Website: ulta-beauty
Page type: customer-info-address
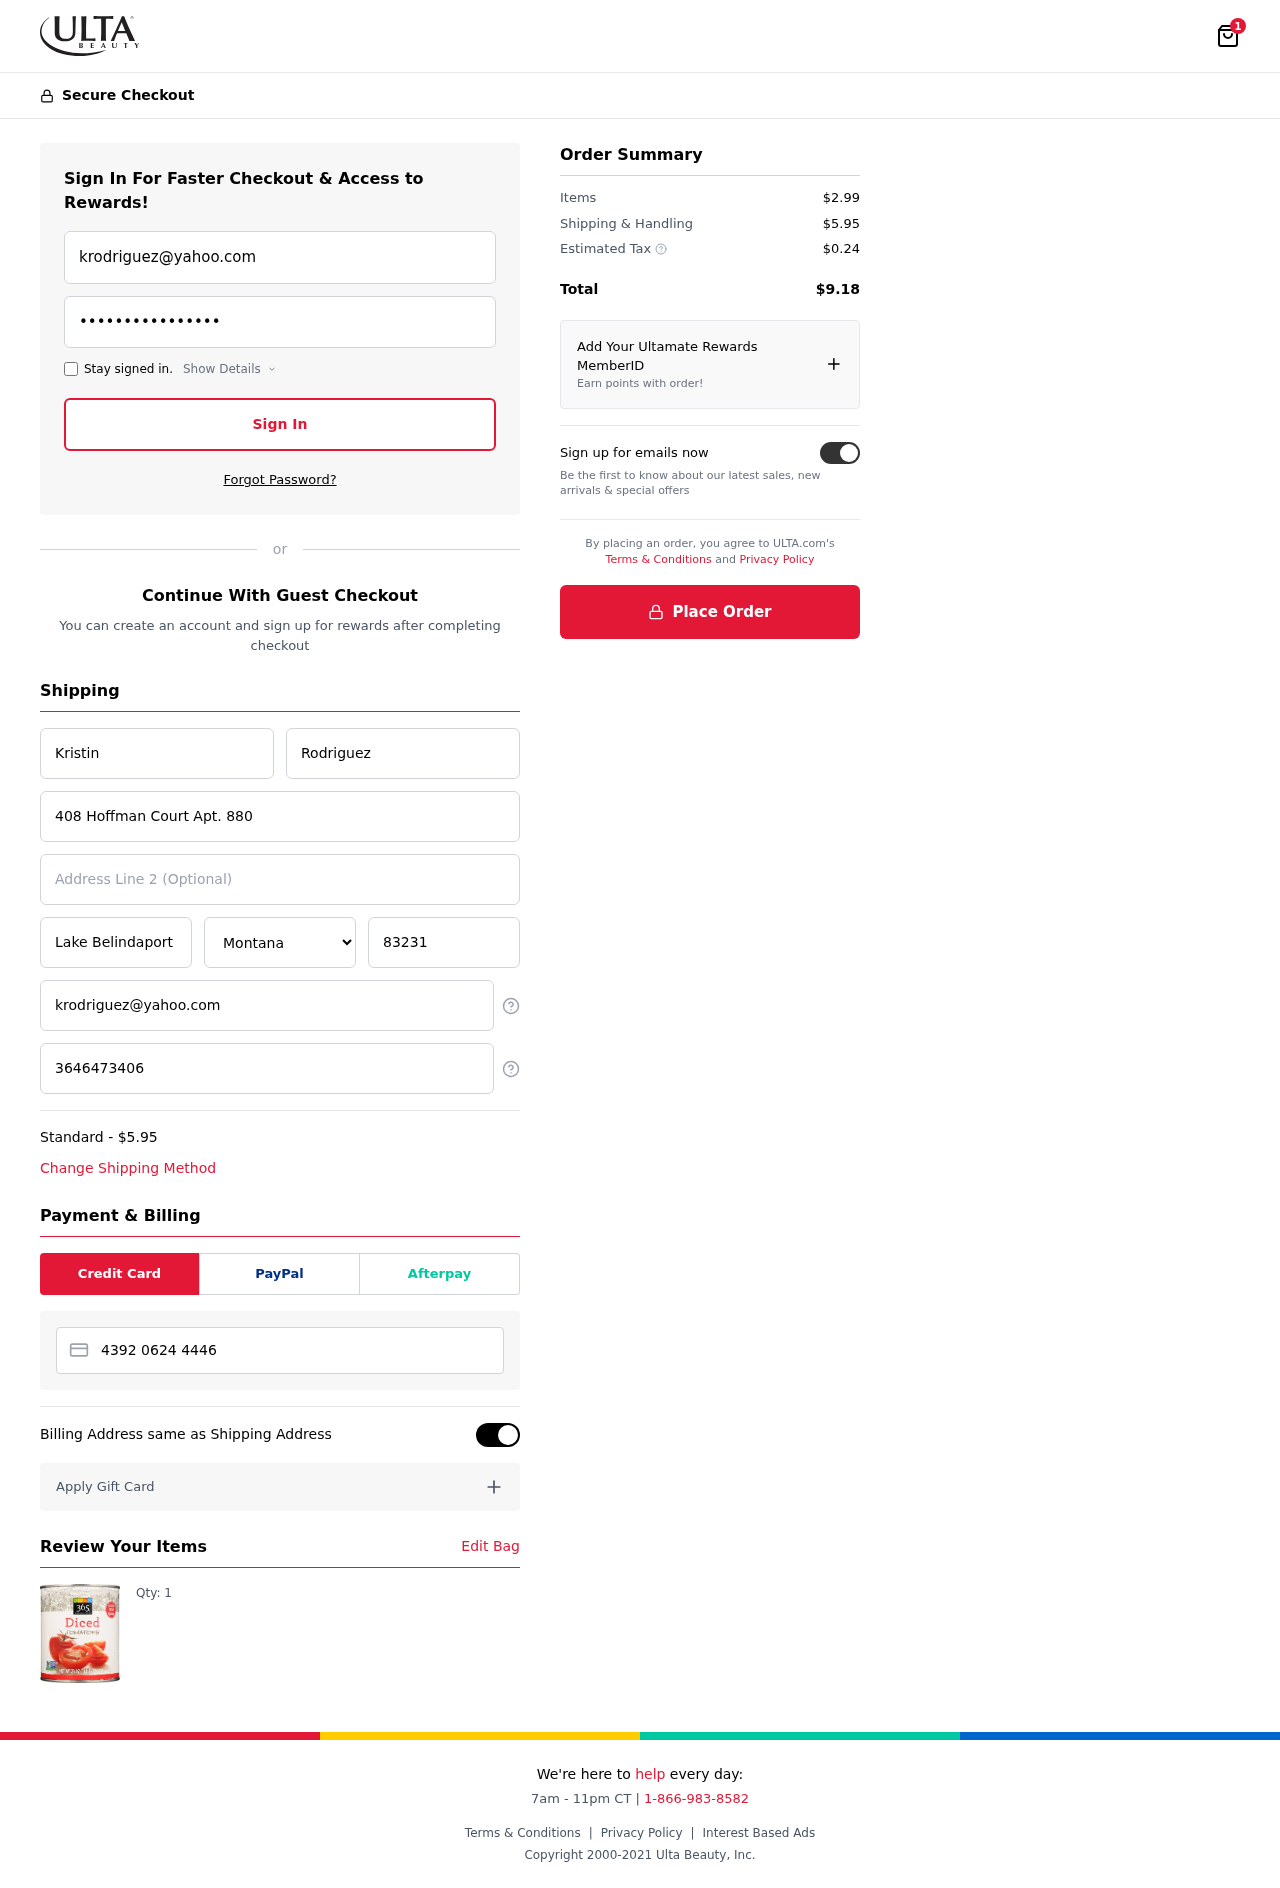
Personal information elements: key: PII_CARD_NUMBER
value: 4392 0624 4446 5312
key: PII_CITY
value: Lake Belindaport
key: PII_EMAIL
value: krodriguez@yahoo.com
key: PII_FIRSTNAME
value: Kristin
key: PII_LASTNAME
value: Rodriguez
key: PII_PHONE
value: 3646473406
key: PII_POSTCODE
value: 83231
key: PII_STATE
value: Montana
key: PII_STREET
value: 408 Hoffman Court Apt. 880
Product elements: key: PRODUCT1_QUANTITY
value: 1
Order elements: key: ORDER_NUM_ITEMS
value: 1
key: ORDER_SHIPPING_COST
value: $5.95
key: ORDER_ITEMS_TOTAL
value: $2.99
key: ORDER_SHIPPING_COST2
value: $5.95
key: ORDER_TAX
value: $0.24
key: ORDER_TOTAL
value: $9.18